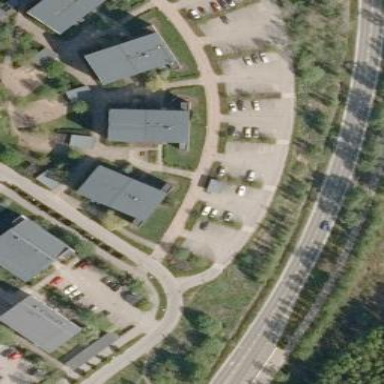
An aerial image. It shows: Paved parking area.